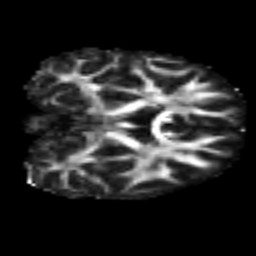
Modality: FA
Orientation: coronal
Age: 21
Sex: female
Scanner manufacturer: siemens
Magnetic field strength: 3 T
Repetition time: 2.3 s
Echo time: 0.085 s